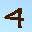
Label: 4